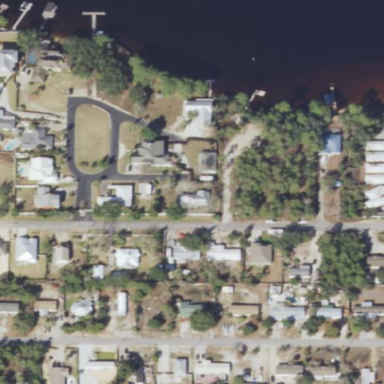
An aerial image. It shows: This residential area consists of single-family homes.